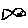
Label: fish